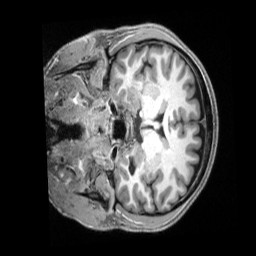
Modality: T1w
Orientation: coronal
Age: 30
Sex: male
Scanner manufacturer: siemens
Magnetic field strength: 3 T
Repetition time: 2.3 s
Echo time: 0.00229 s